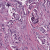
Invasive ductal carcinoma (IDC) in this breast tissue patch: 1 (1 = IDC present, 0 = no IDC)